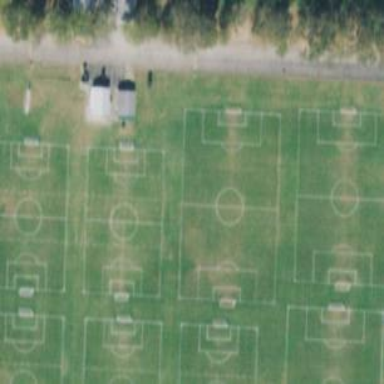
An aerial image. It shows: Soccer pitch designated for leisure and sports activities.